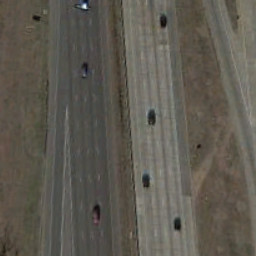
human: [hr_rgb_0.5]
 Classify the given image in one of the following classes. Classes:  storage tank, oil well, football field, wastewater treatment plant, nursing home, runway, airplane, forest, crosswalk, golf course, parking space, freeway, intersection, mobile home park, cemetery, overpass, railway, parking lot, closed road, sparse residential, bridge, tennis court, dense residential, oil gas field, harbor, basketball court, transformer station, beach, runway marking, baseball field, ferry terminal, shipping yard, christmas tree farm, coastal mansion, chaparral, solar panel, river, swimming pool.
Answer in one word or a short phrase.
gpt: freeway